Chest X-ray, AP view. Patient: 32 years old, sex F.
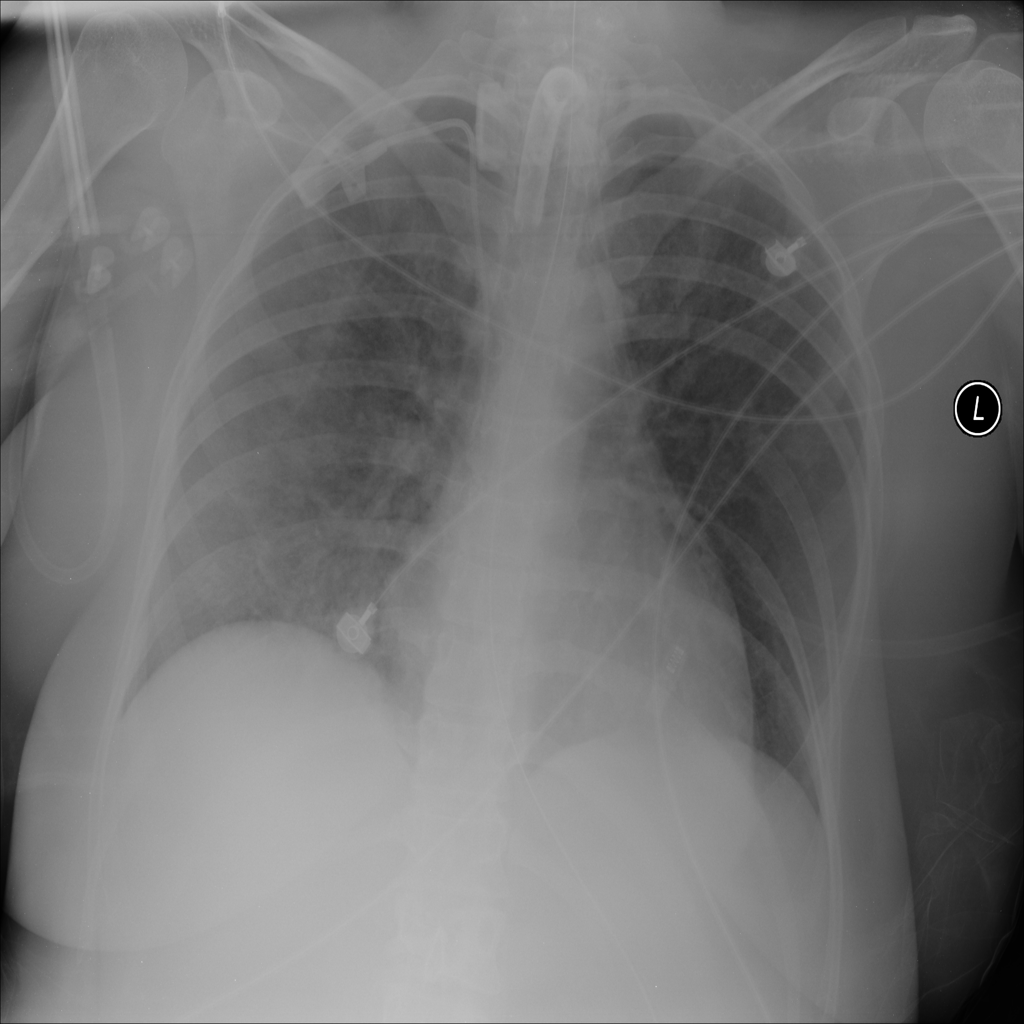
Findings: No Finding